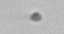
Label: nanoplankton_mix